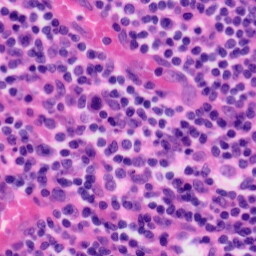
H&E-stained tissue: Tonsil